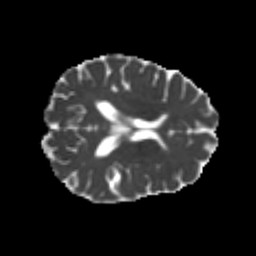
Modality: MD
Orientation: axial
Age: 21
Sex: female
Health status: healthy
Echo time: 0.074 s